Question: I created the array of the UIImageViews, and stored 5 image views inside, with no constraints.
'''
lazy var albumImage: UIImageView = {
let image = UIImage(named: "authorizationImage")
let imageView = UIImageView(image: image)
imageView.frame = CGRect(x: 0, y: 0, width: 50, height: 50)
imageView.layer.cornerRadius = 10
imageView.backgroundColor = .black
imageView.layer.masksToBounds = true
imageView.translatesAutoresizingMaskIntoConstraints = false
return imageView
}()
lazy var albumImages: [UIImageView] = [albumImage, albumImage, albumImage, albumImage, albumImage]
'''
I added them to my UIView:
'''
for row in 0...(albumImages.count-1){
backView.addSubview(albumImages[row])
}
'''
And tried to set up the constraints of each based on the UILabel, which I have on top of my UIView:
'''
for row in 0...(albumImages.count-1){
let distanceFromTop = ((row*30) + (row+1)*10)
print("geez \(row) distance \(distanceFromTop)")
albumImages[row].topAnchor.constraint(equalTo: registrationTime.bottomAnchor, constant: CGFloat(distanceFromTop)).isActive = true
albumImages[row].leftAnchor.constraint(equalTo: backView.leftAnchor, constant: 20).isActive = true
albumImages[row].rightAnchor.constraint(equalTo: albumImages[row].leftAnchor, constant: 30).isActive = true
albumImages[row].heightAnchor.constraint(equalToConstant: 30).isActive = true
}
'''
I can see the first UIImageView on my simulator. However, other 4 are not shown. I got the error message in my console saying:
'''
geez 0 distance 10
geez 1 distance 50
2020-08-12 17:16:38.174252+0900 WhosFan[24100:<PHONE>] [LayoutConstraints] Unable to simultaneously satisfy constraints.
Probably at least one of the constraints in the following list is one you don't want.
Try this:
(1) look at each constraint and try to figure out which you don't expect;
(2) find the code that added the unwanted constraint or constraints and fix it.
(
"<NSLayoutConstraint:0x60000167cbe0 V:[UILabel:0x7f97ae8603b0'Based on (KST) : 2020.08....']-(10)-[UIImageView:0x7f97aeb20d60] (active)>",
"<NSLayoutConstraint:0x6000016777f0 V:[UILabel:0x7f97ae8603b0'Based on (KST) : 2020.08....']-(50)-[UIImageView:0x7f97aeb20d60] (active)>"
)
Will attempt to recover by breaking constraint
<NSLayoutConstraint:0x6000016777f0 V:[UILabel:0x7f97ae8603b0'Based on (KST) : 2020.08....']-(50)-[UIImageView:0x7f97aeb20d60] (active)>
Make a symbolic breakpoint at UIViewAlertForUnsatisfiableConstraints to catch this in the debugger.
The methods in the UIConstraintBasedLayoutDebugging category on UIView listed in <UIKitCore/UIView.h> may also be helpful.
'''
I checked if I added subviews in wrong order. However, everything looks fine:
'''
override func setSelected(_ selected: Bool, animated: Bool) {
super.setSelected(selected, animated: animated)
addSubview(backView)
backView.addSubview(cellTitle)
backView.addSubview(registrationTime)
addAlbumImages()
setupConstraints()
// Configure the view for the selected state
}
private func setupConstraints(){
setUpCellTitleConstraints()
setUpRegistrationDateLabelConstraints()
setupAlbumImagesConstraints()
}
'''
I was stacked in this problem for last 2 hours. Please, any help.
here is the image of my simulator:

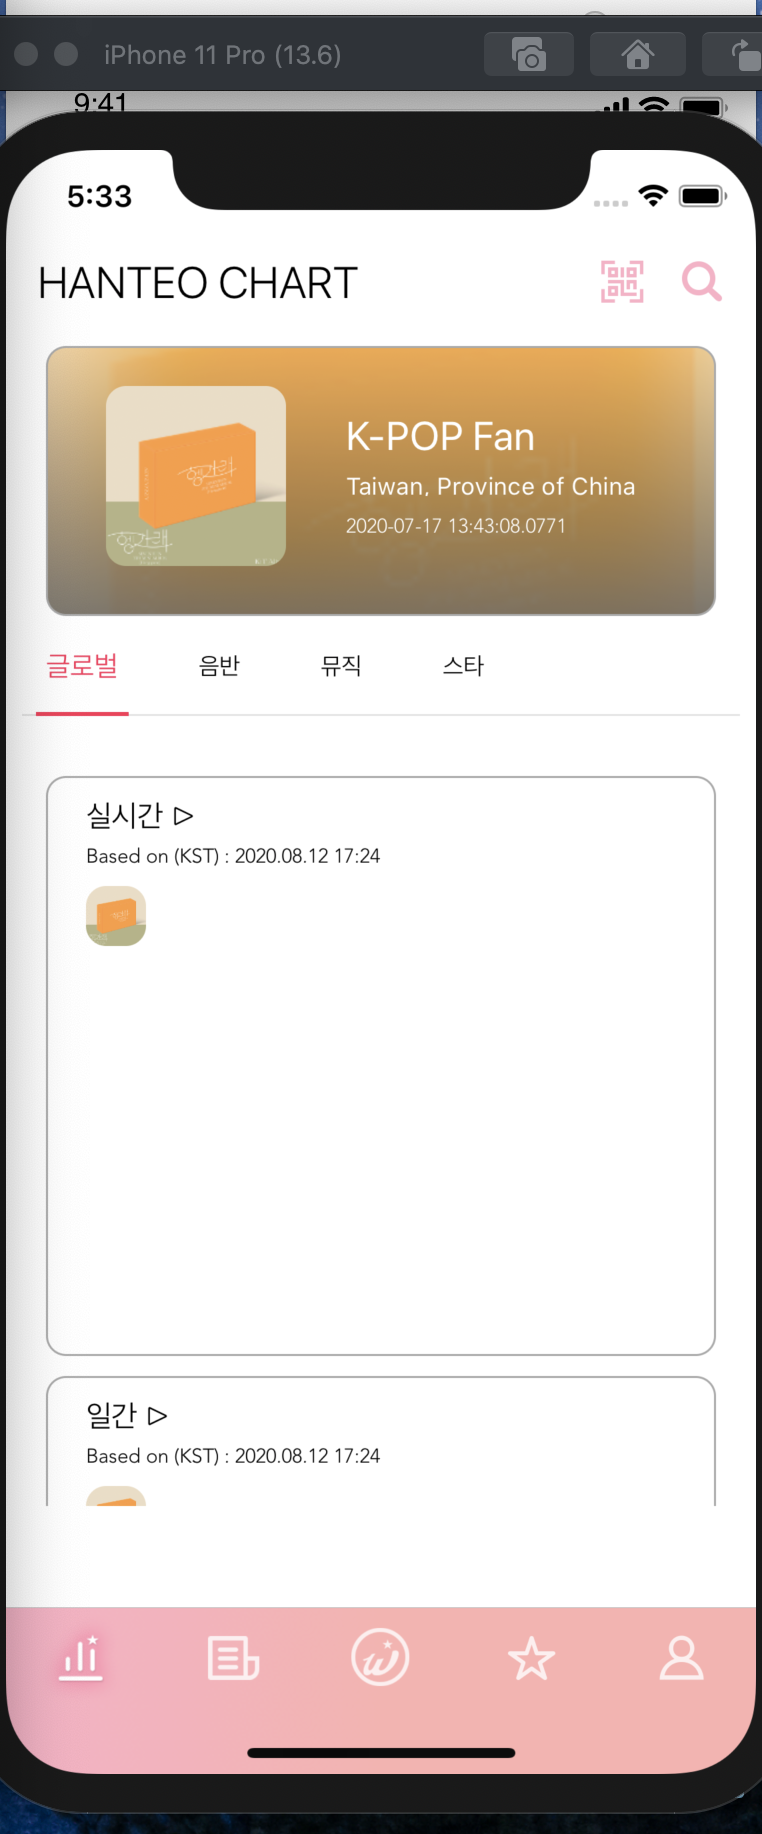
Answer: You are only creating image view here (not 5!) and adding that same image view to the array 5 times:
'''
lazy var albumImages: [UIImageView] = [albumImage, albumImage, albumImage, albumImage, albumImage]
'''
This is why all your constraints broke, and only one image view is shown. There is only one image view, and that image view's top anchor needs to simultaneously be 10, 50, 90, 130, and 170 points away from 'registrationTime.bottomAnchor'!
Anyway, you should create a new image view each time when adding them to the array. One way to do this is to make 'albumImage' into a method, 'createAlbumImageView':
'''
func createAlbumImageView() -> UIImageView {
let image = UIImage(named: "authorizationImage")
let imageView = UIImageView(image: image)
imageView.frame = CGRect(x: 0, y: 0, width: 50, height: 50)
imageView.layer.cornerRadius = 10
imageView.backgroundColor = .black
imageView.layer.masksToBounds = true
imageView.translatesAutoresizingMaskIntoConstraints = false
return imageView
}
'''
And then the array can be declared like so:
'''
lazy var albumImages: [UIImageView] = [
createAlbumImageView(),
createAlbumImageView(),
createAlbumImageView(),
createAlbumImageView(),
createAlbumImageView(),
]
'''
---
It seems like your image views are in a vertical line, with equal spacing. I'm not sure whether the unequal spacing is simply caused by another mistake. If equal spacing is desired, you could instead use a vertical <URL>.